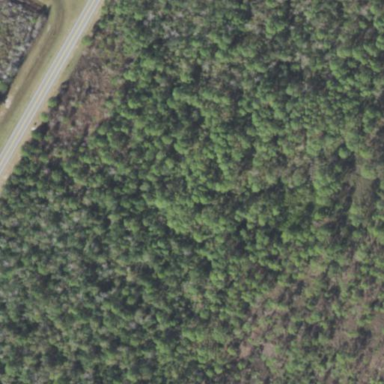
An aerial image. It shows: Mixed leaf woodland.